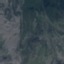
Land use / land cover: HerbaceousVegetation